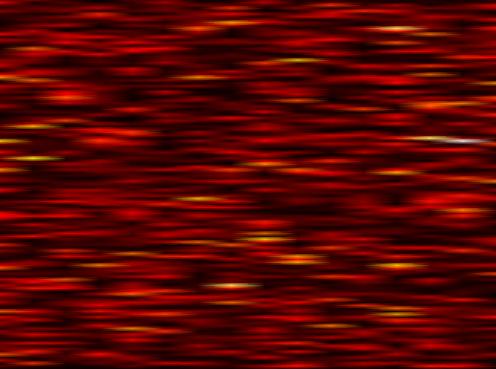
Label: WOLA